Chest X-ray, PA view. Patient: 60 years old, sex F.
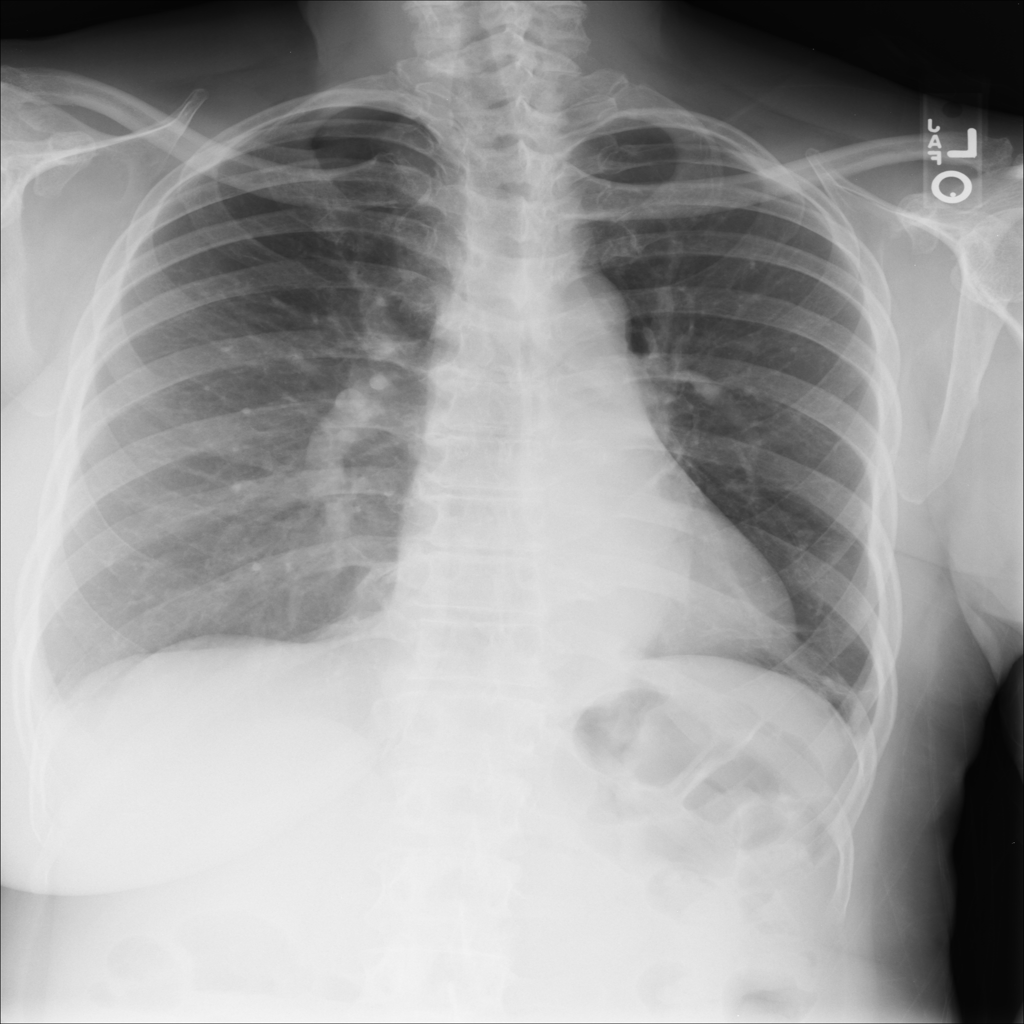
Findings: Atelectasis